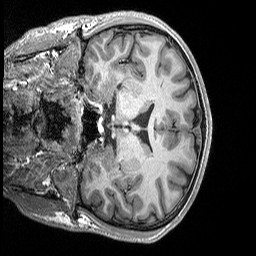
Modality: T1w
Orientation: coronal
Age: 21
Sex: male
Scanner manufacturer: siemens
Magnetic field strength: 3 T
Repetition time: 2.3 s
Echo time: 0.00298 s